Field crop: maize
Growth stage: 2
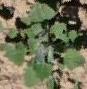
Species: chenopodium